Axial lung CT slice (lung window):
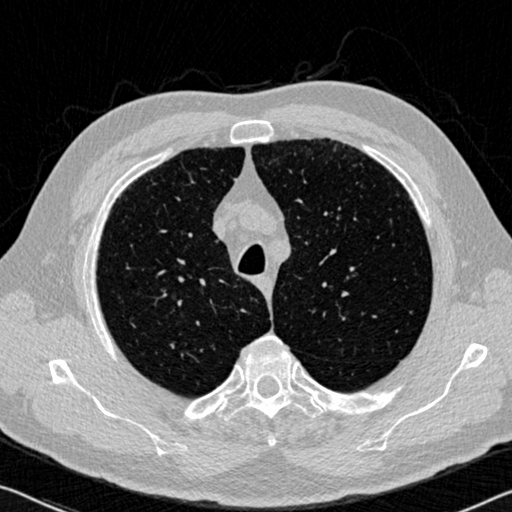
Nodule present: no